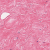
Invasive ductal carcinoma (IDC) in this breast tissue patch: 0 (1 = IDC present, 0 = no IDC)